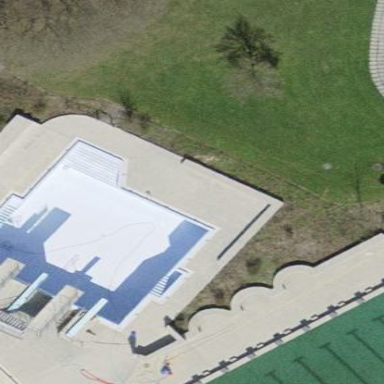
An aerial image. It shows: Swimming pool area designated for leisure and sports activities.